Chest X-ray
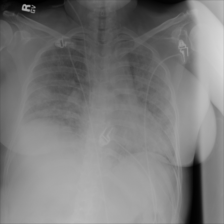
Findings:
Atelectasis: negative
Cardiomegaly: negative
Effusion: negative
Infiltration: positive
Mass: negative
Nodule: negative
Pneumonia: negative
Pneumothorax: negative
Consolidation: negative
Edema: negative
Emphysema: negative
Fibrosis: negative
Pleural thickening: negative
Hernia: negative